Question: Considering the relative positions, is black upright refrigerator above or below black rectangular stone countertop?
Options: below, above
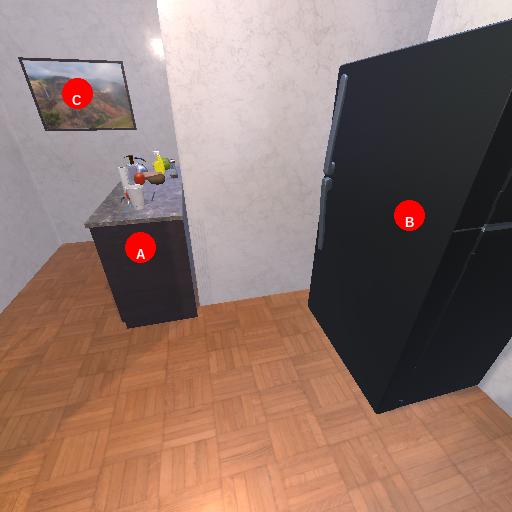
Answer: below